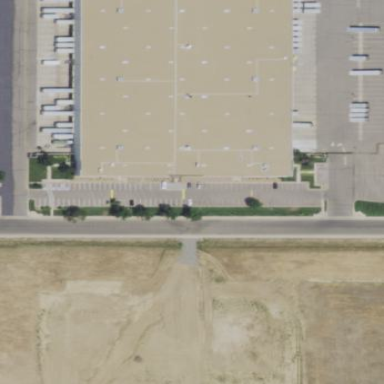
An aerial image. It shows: Building that serves as post depot.